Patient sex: F
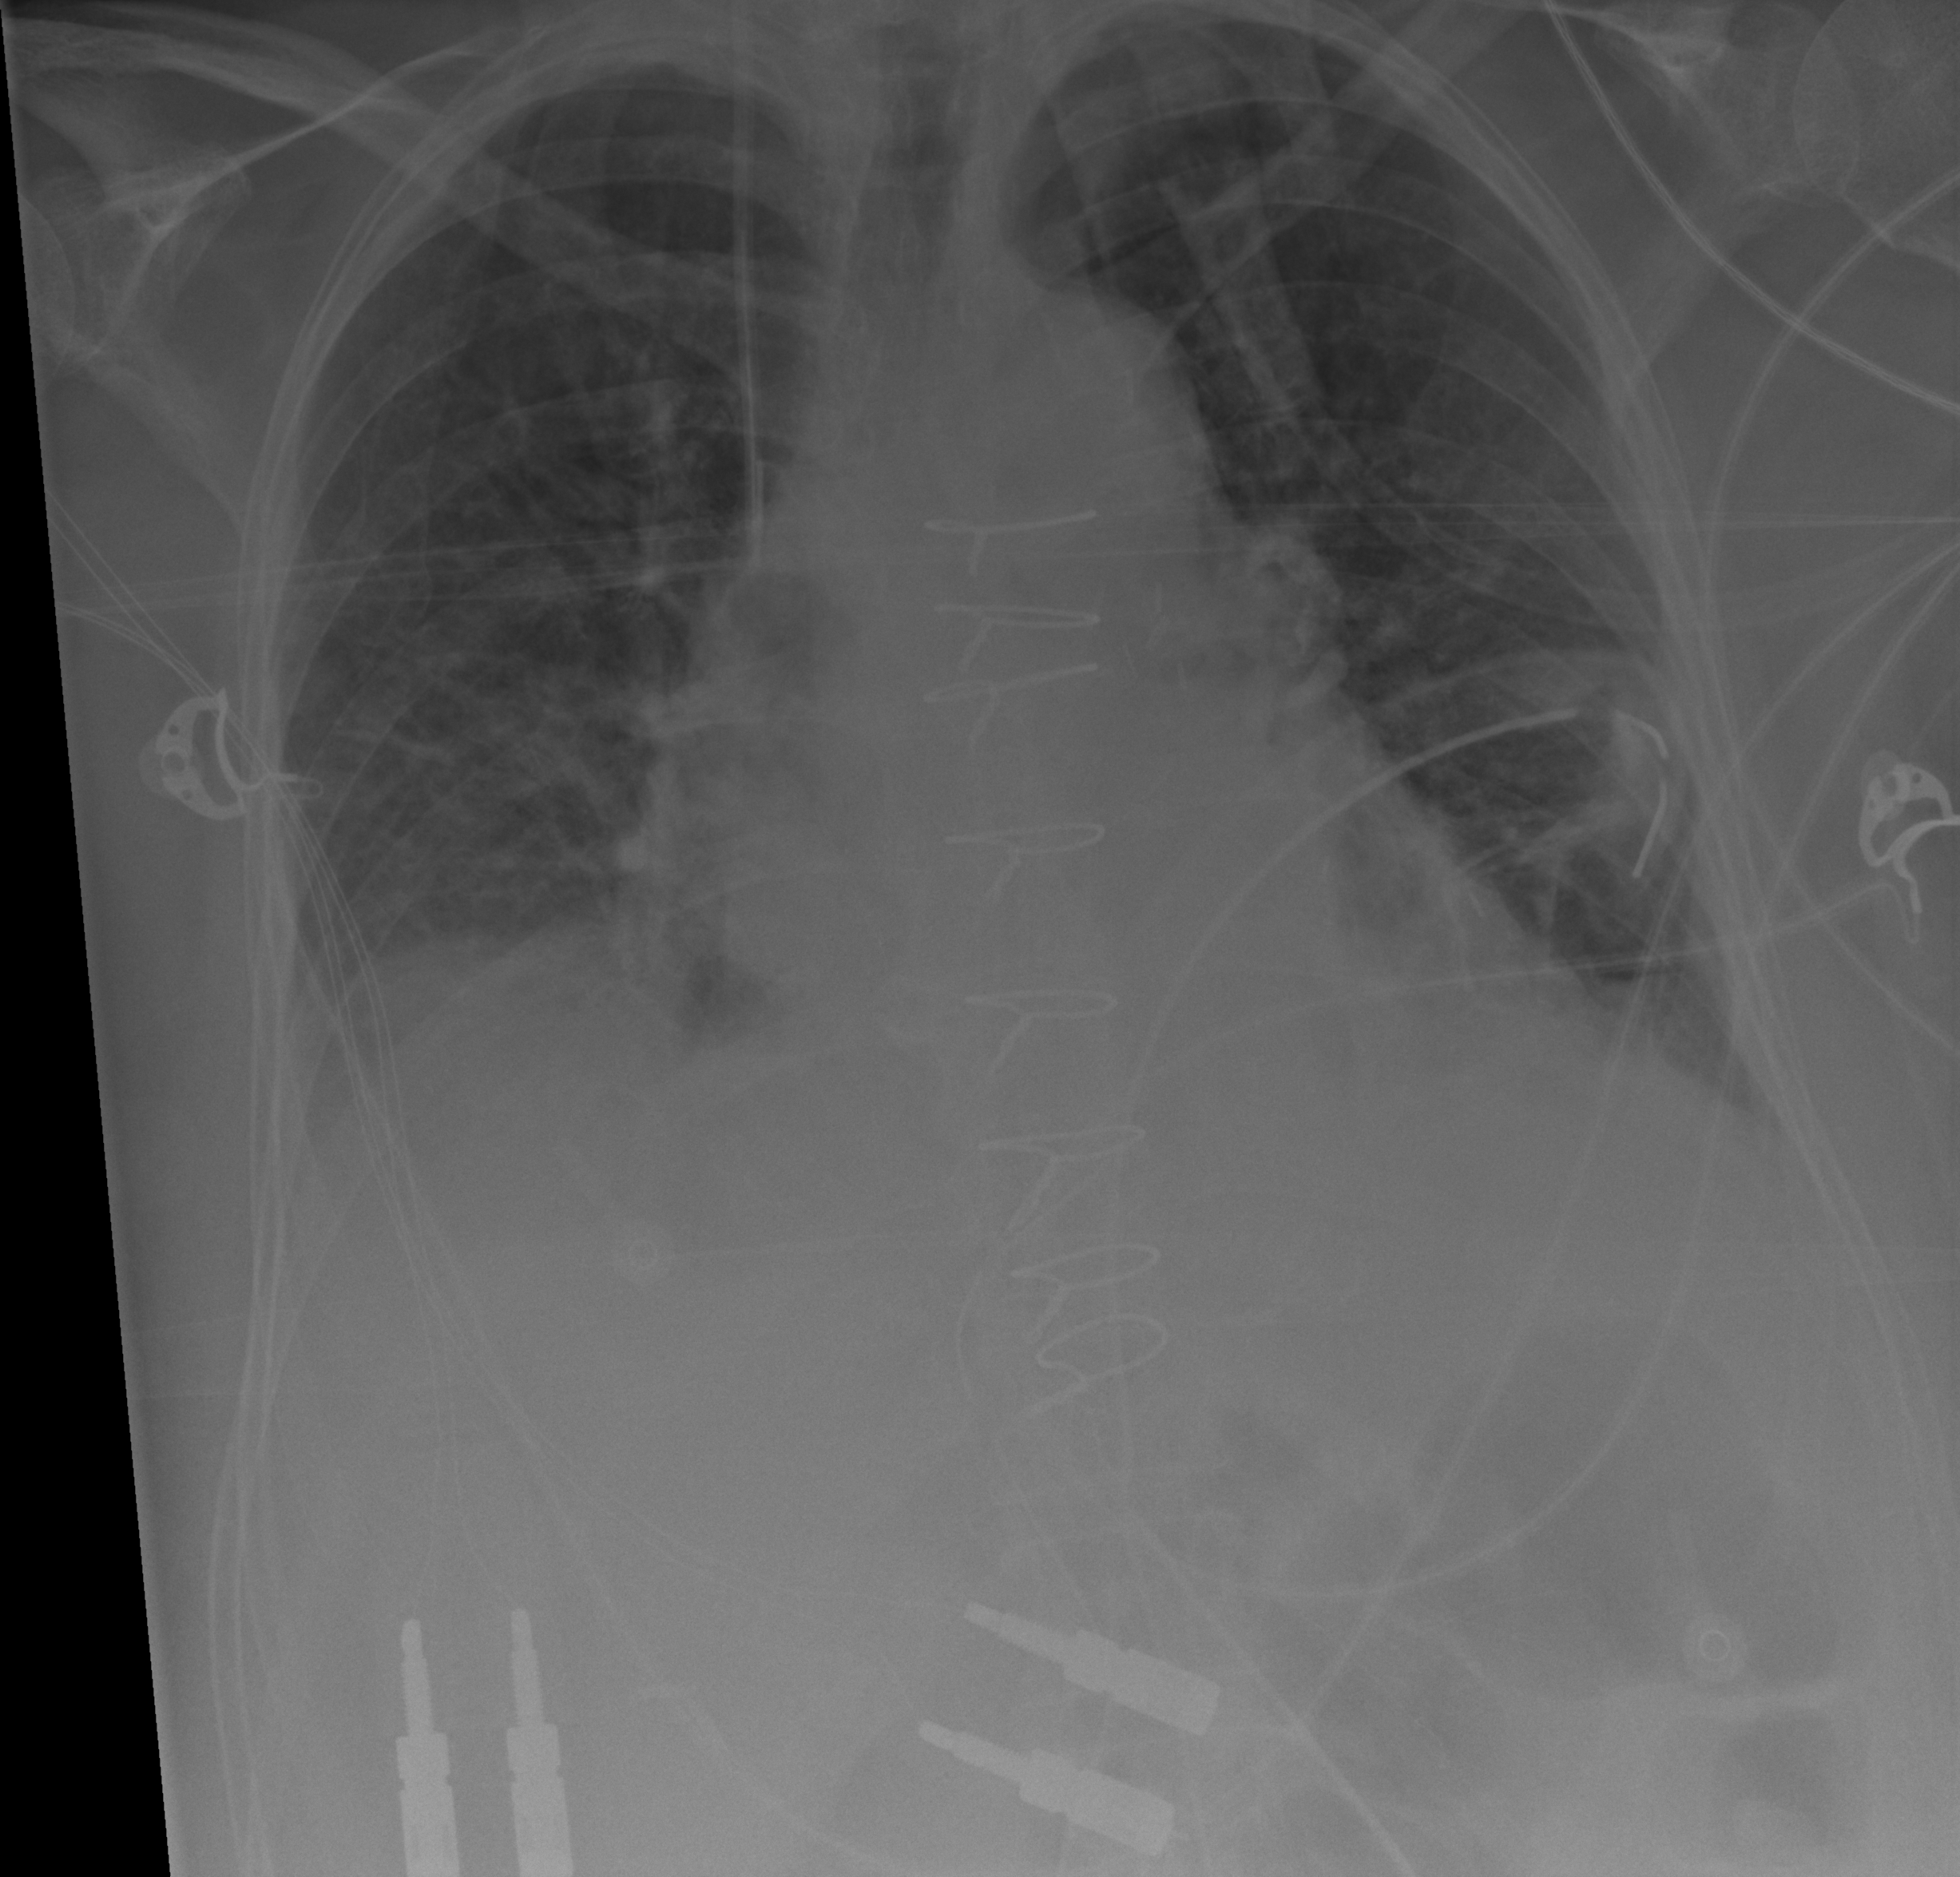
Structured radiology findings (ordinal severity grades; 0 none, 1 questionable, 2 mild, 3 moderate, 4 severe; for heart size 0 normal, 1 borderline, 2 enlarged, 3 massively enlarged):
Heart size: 1
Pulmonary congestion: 2
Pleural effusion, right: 2
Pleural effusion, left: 2
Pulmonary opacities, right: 2
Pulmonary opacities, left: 2
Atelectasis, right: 2
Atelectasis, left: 2